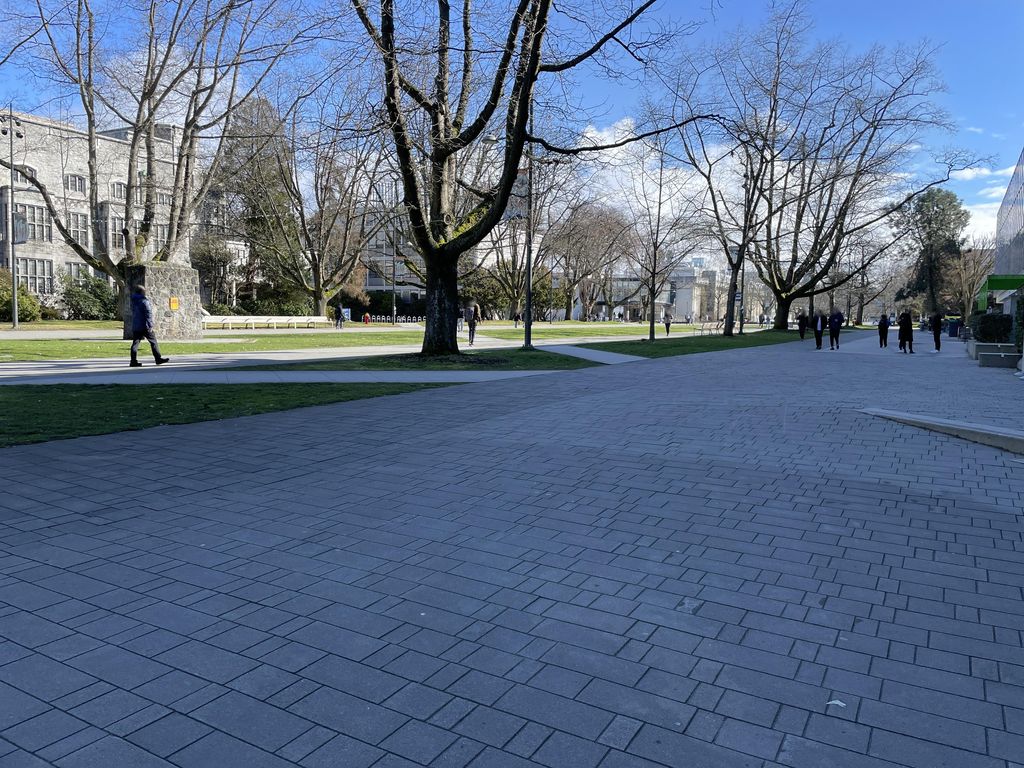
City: vancouver